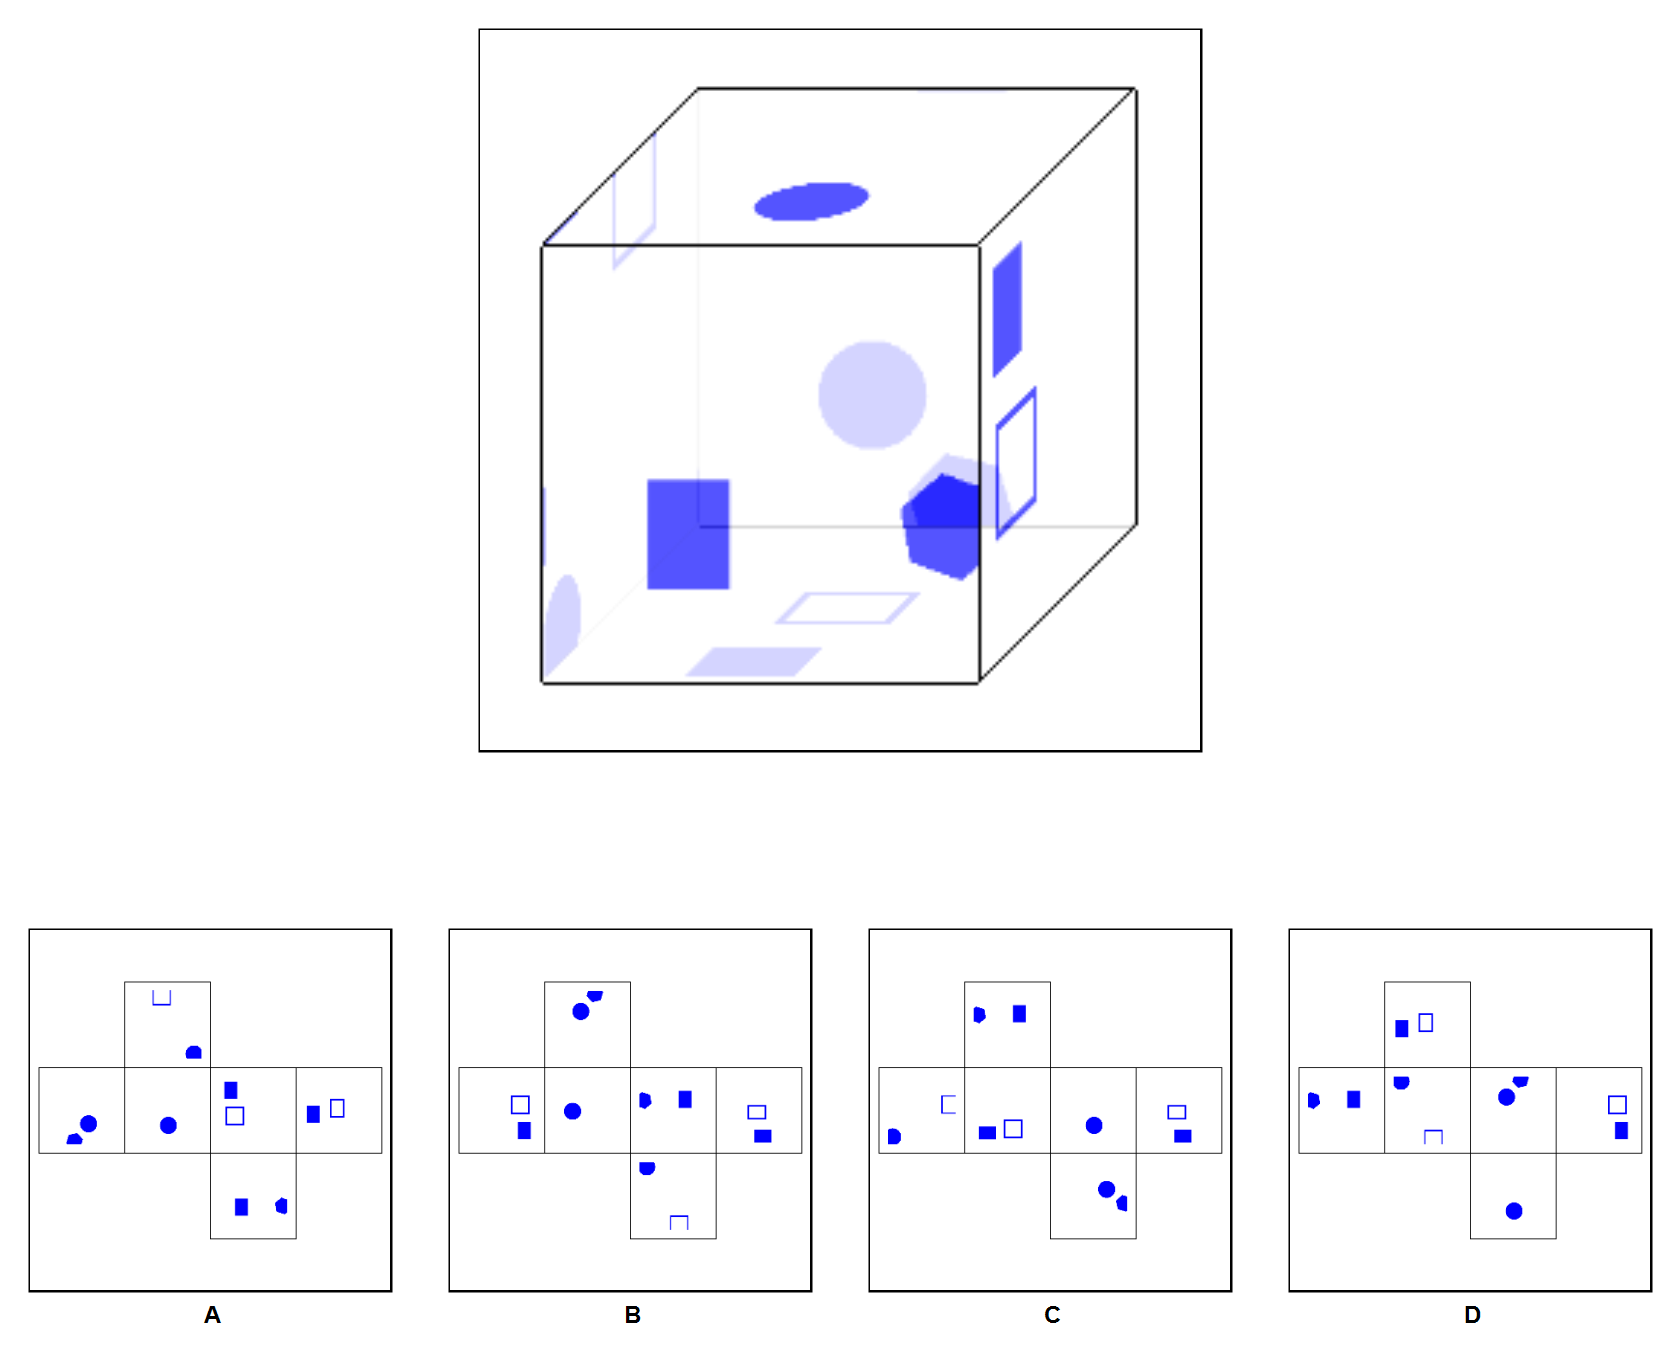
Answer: D